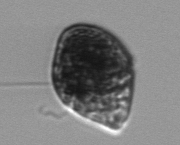
Label: Gyrodinium